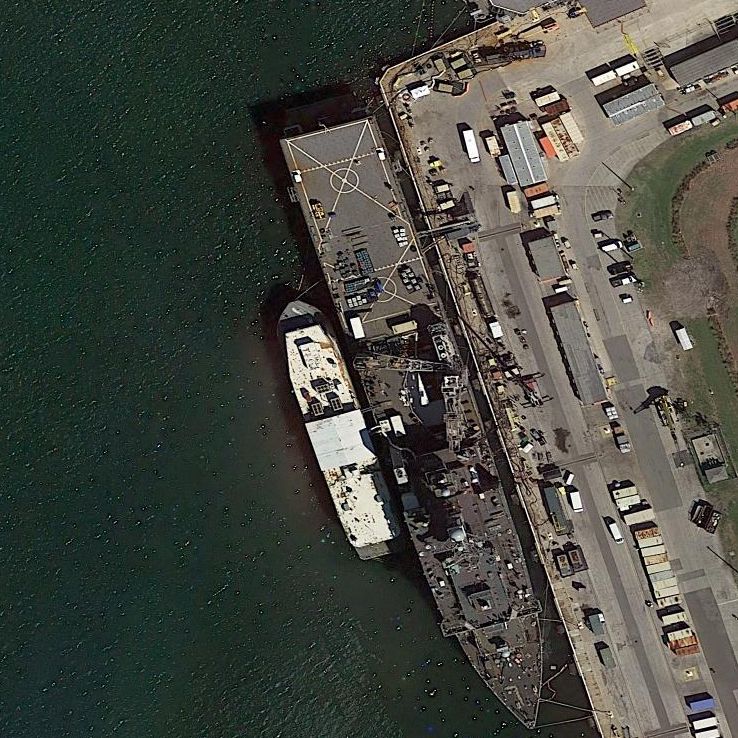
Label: combat